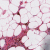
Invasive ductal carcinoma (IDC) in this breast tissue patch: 0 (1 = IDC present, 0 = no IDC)